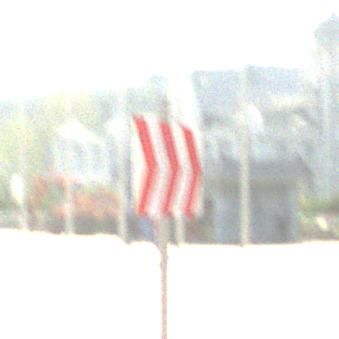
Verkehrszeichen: RichtungstafelnInKurvenGrossLinks
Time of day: MorningAfternoon
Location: Outdoor (Suburban)
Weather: Clear
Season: NotSpecified
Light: Natural